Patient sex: F
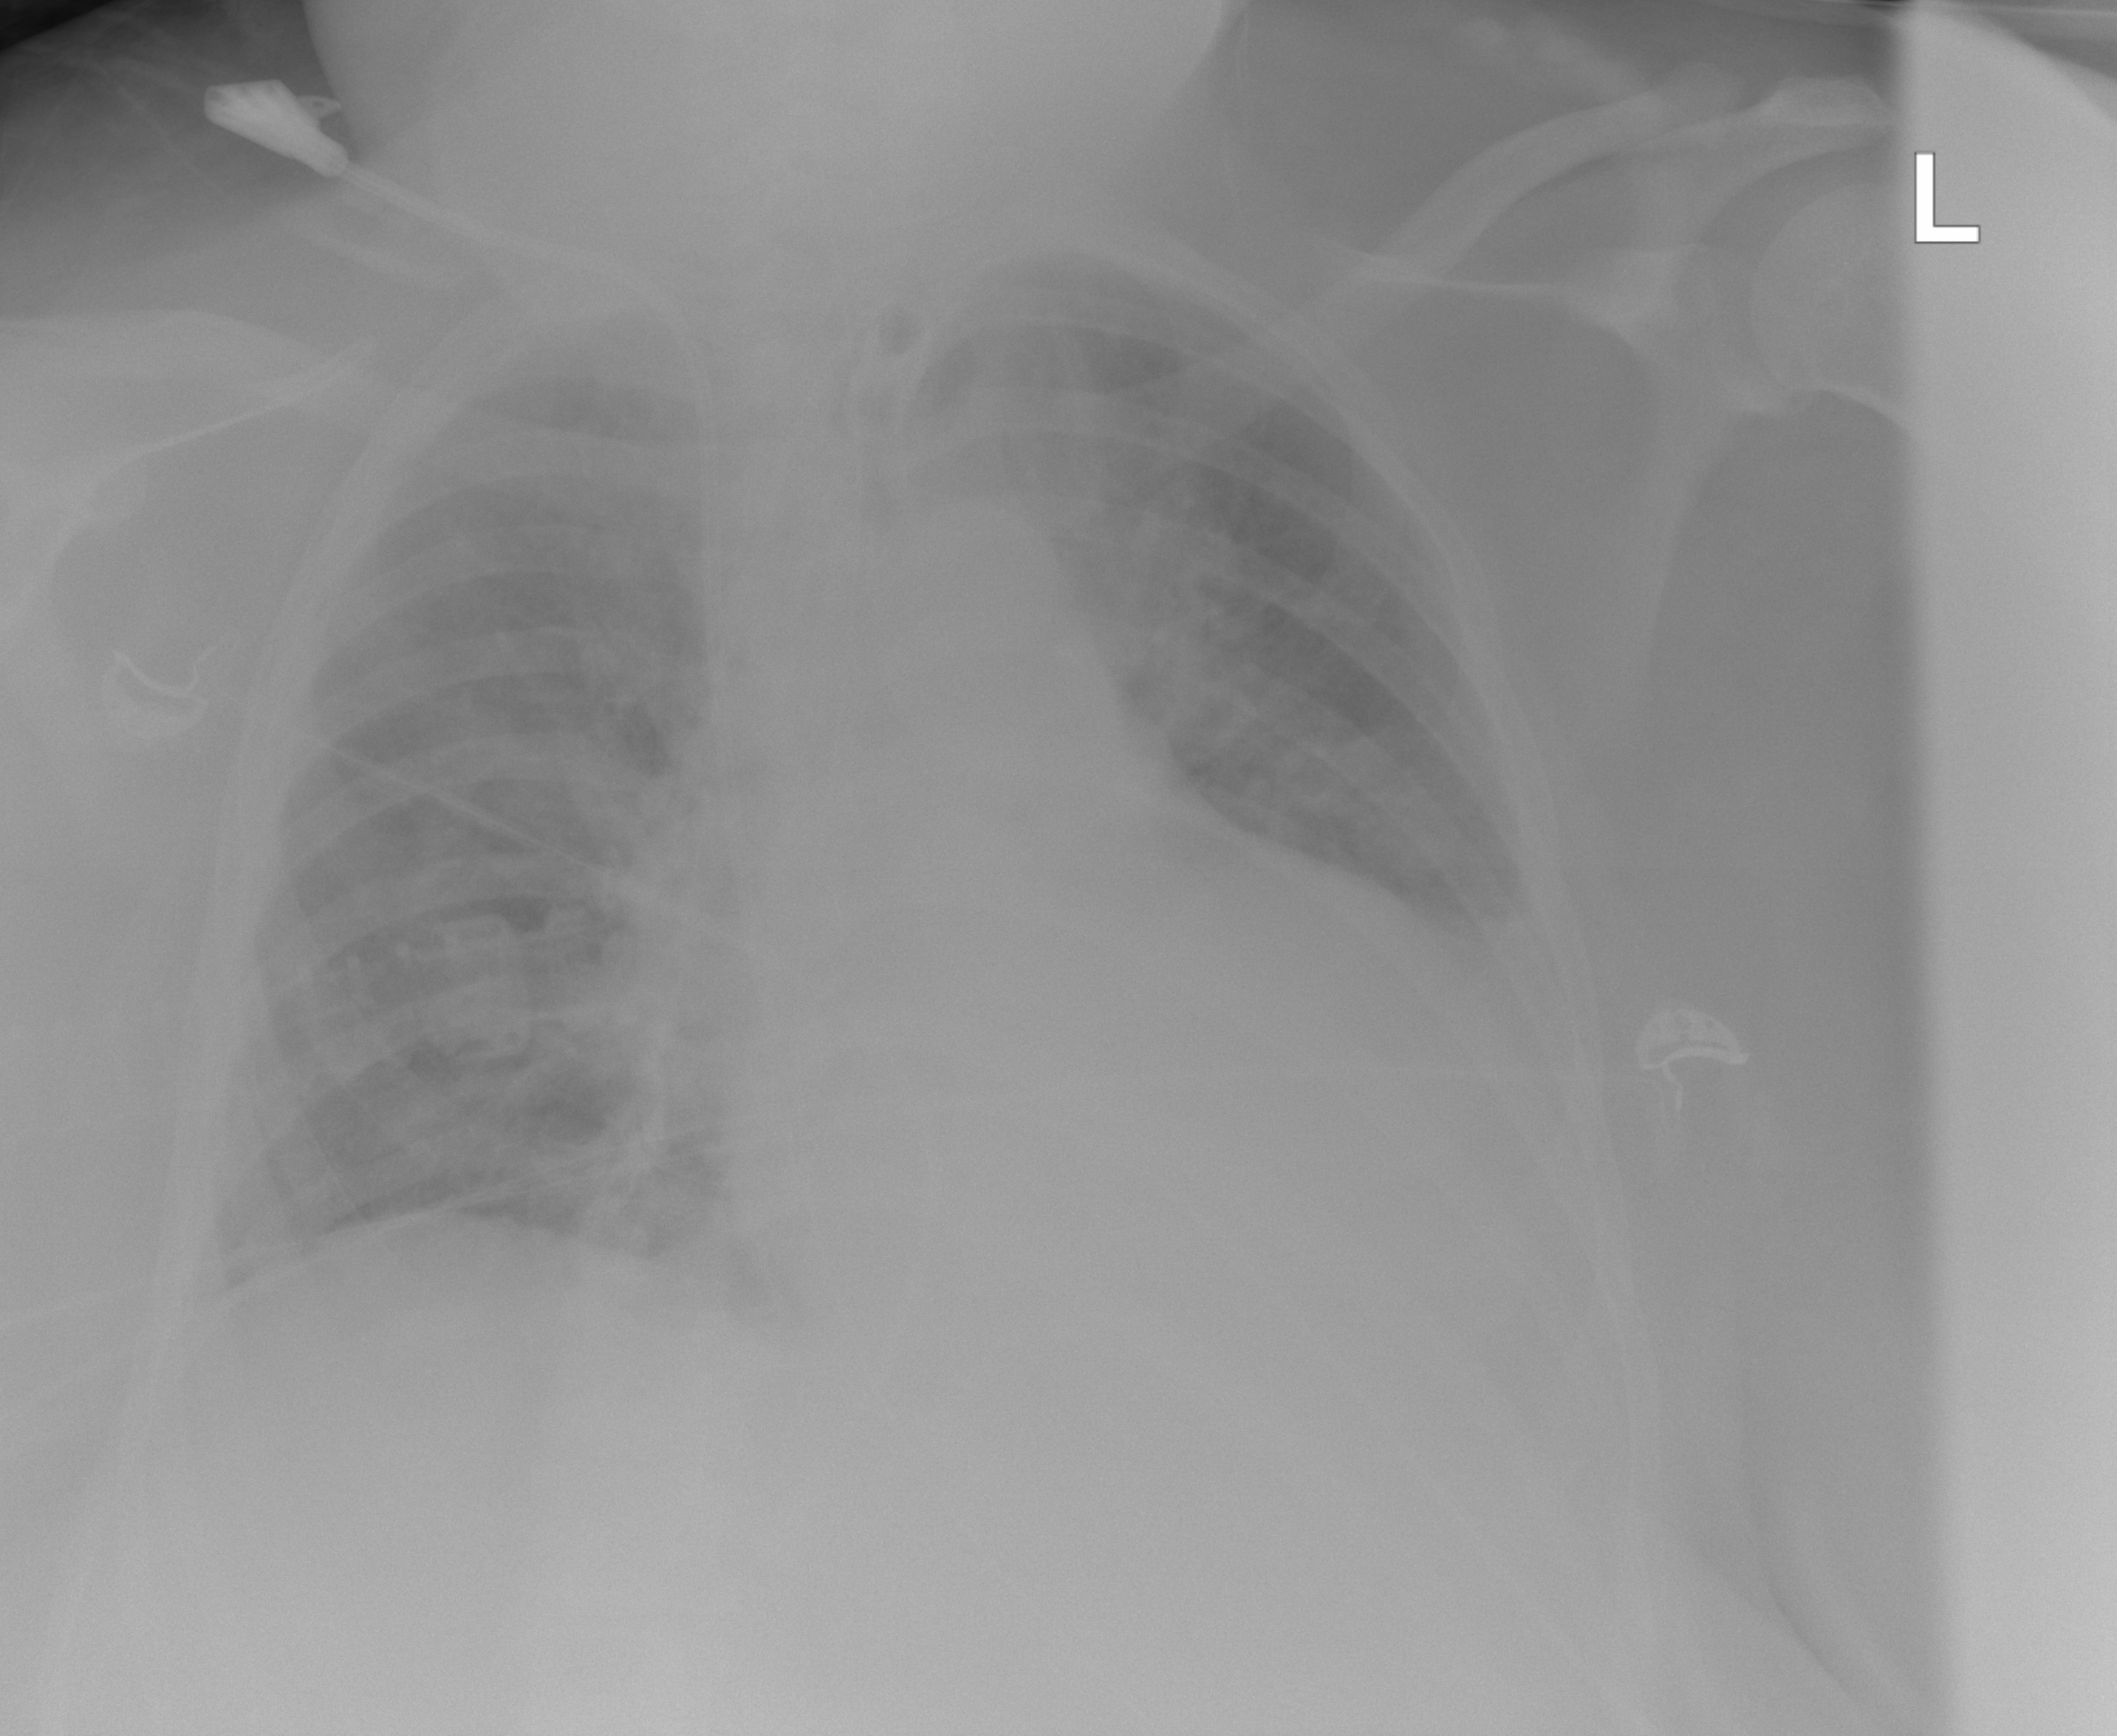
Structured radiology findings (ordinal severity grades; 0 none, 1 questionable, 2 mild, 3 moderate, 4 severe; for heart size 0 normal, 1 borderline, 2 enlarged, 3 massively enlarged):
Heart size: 2
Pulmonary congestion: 2
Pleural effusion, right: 0
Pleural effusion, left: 2
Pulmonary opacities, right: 0
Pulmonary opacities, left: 0
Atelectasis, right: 0
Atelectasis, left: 0